Question: I'm trying to make a sliding picker that has circles above it showing you which one you currently have selected. I know I have seen this before, but don't know if this is something android can do by default, or if it has to be built from scratch. If it needs to be built from scratch, dose anyone know where to begin to make something like that.
here is a picture of what i'm trying to make:

Any help would be appreciated
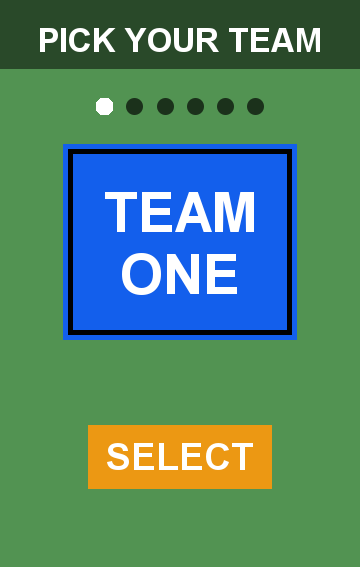
Answer: Just have a look into Pages concept in android that may helps you.
i.e Viewpager fragemnt pager adapter
<URL>
or
<URL>